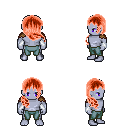
a pixel art fantasy rpg character, male body template, dark elf, purple skin, leather shoulder armor, teal pants, red right-swept hairstyle, white cloth bracers, four views (front, back, left, right), 2x2 character sprite sheet, small pixel art, hard edges, no anti-aliasing